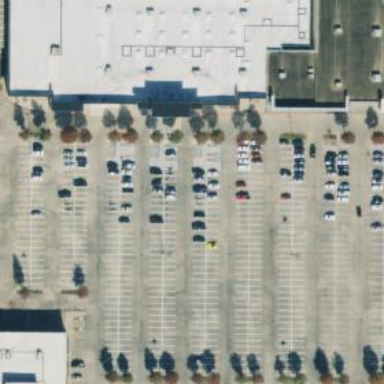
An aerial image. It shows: Parking space.